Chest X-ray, PA view. Patient: 65 years old, sex M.
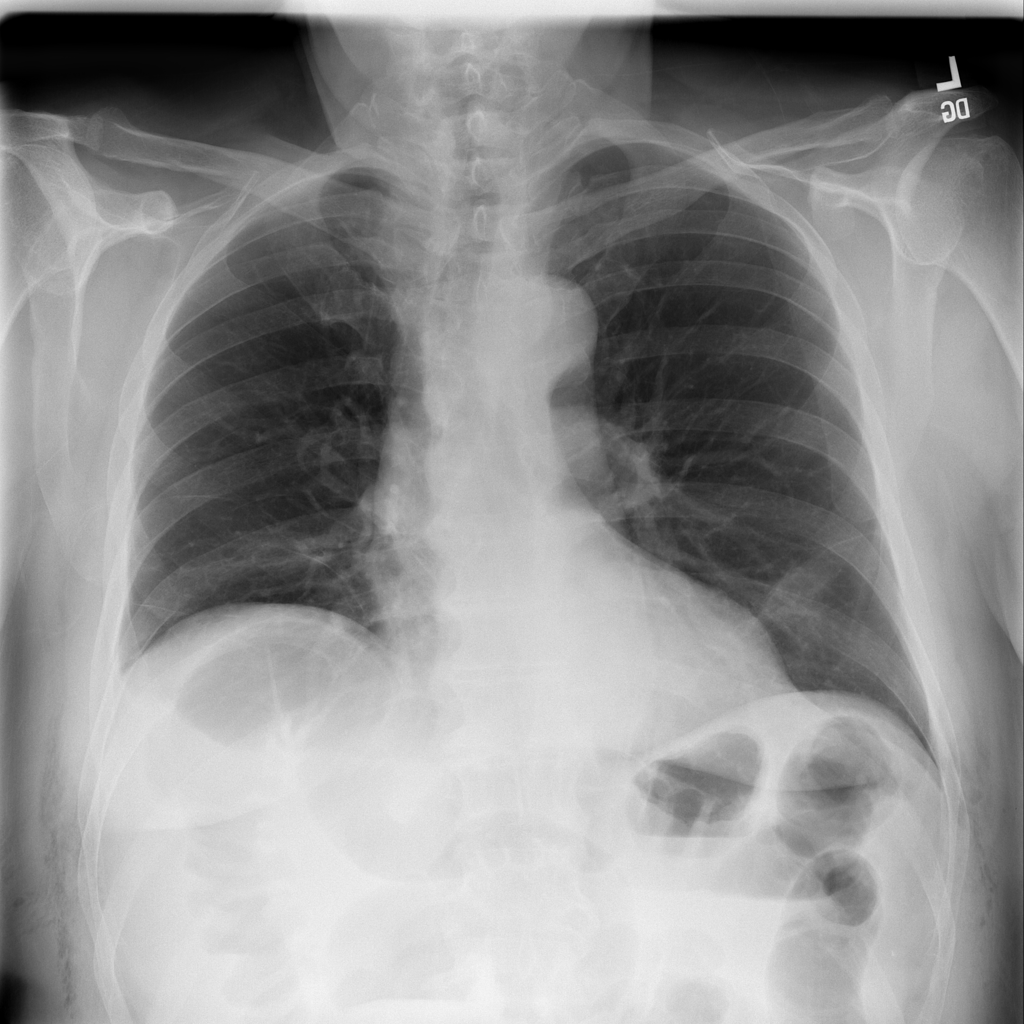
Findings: Atelectasis, Effusion